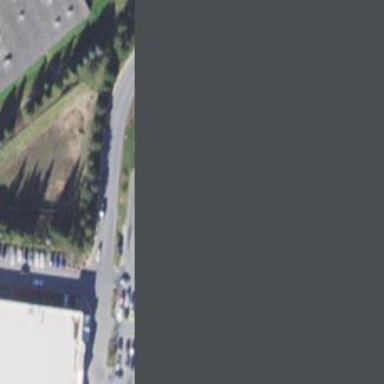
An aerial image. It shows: Parking area with surface.